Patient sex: M
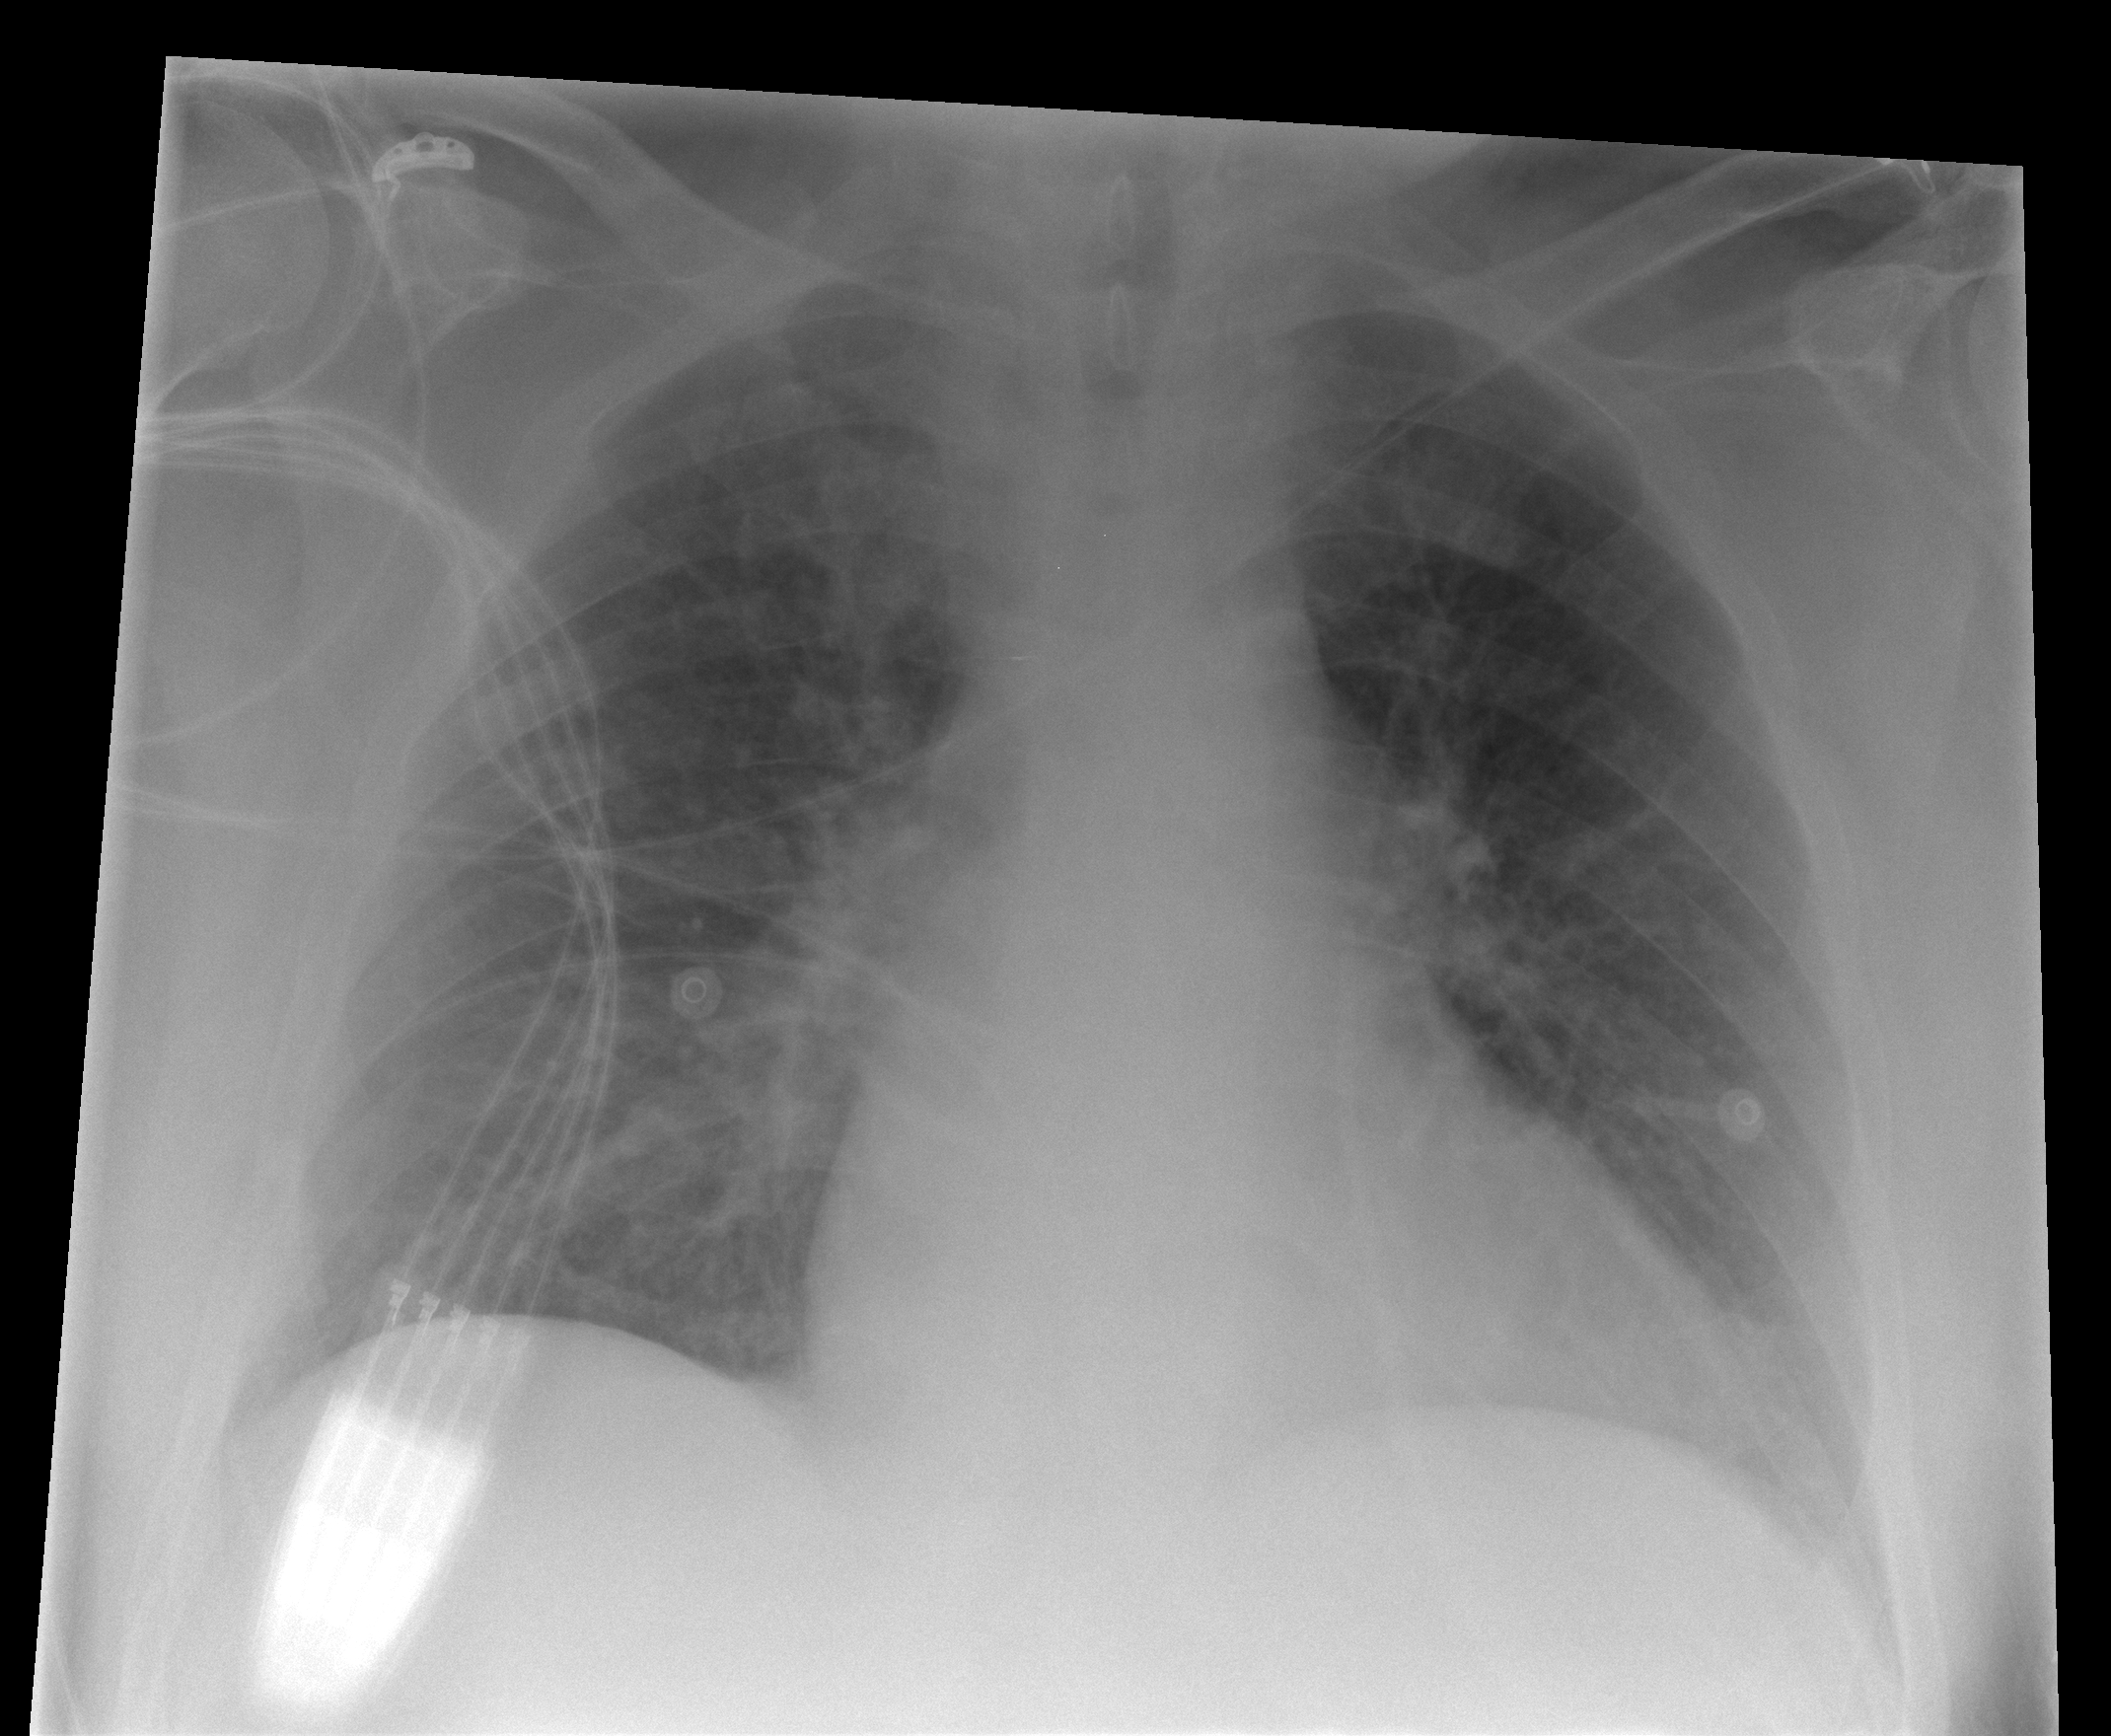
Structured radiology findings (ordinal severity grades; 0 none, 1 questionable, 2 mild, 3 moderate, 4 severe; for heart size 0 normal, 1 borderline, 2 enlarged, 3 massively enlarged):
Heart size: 0
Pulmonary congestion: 2
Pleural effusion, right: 0
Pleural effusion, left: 0
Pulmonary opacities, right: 0
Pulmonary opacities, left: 0
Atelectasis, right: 0
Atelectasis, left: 0